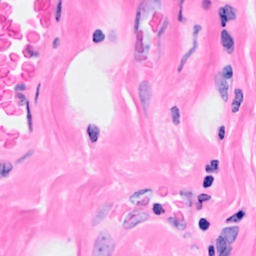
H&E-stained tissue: Breast